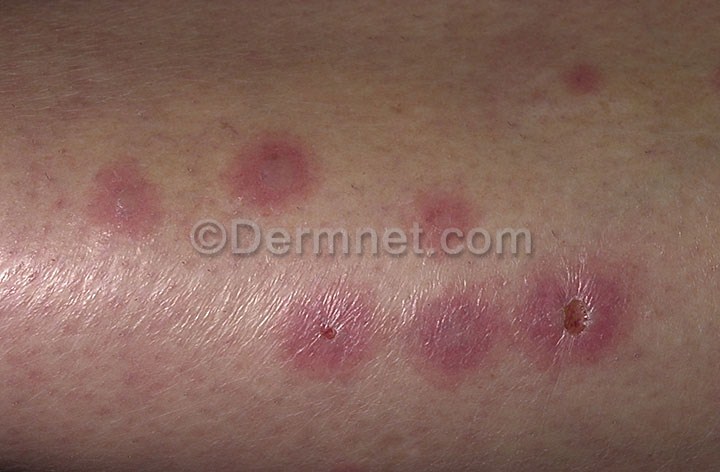
Disease: Vasculitis Photos